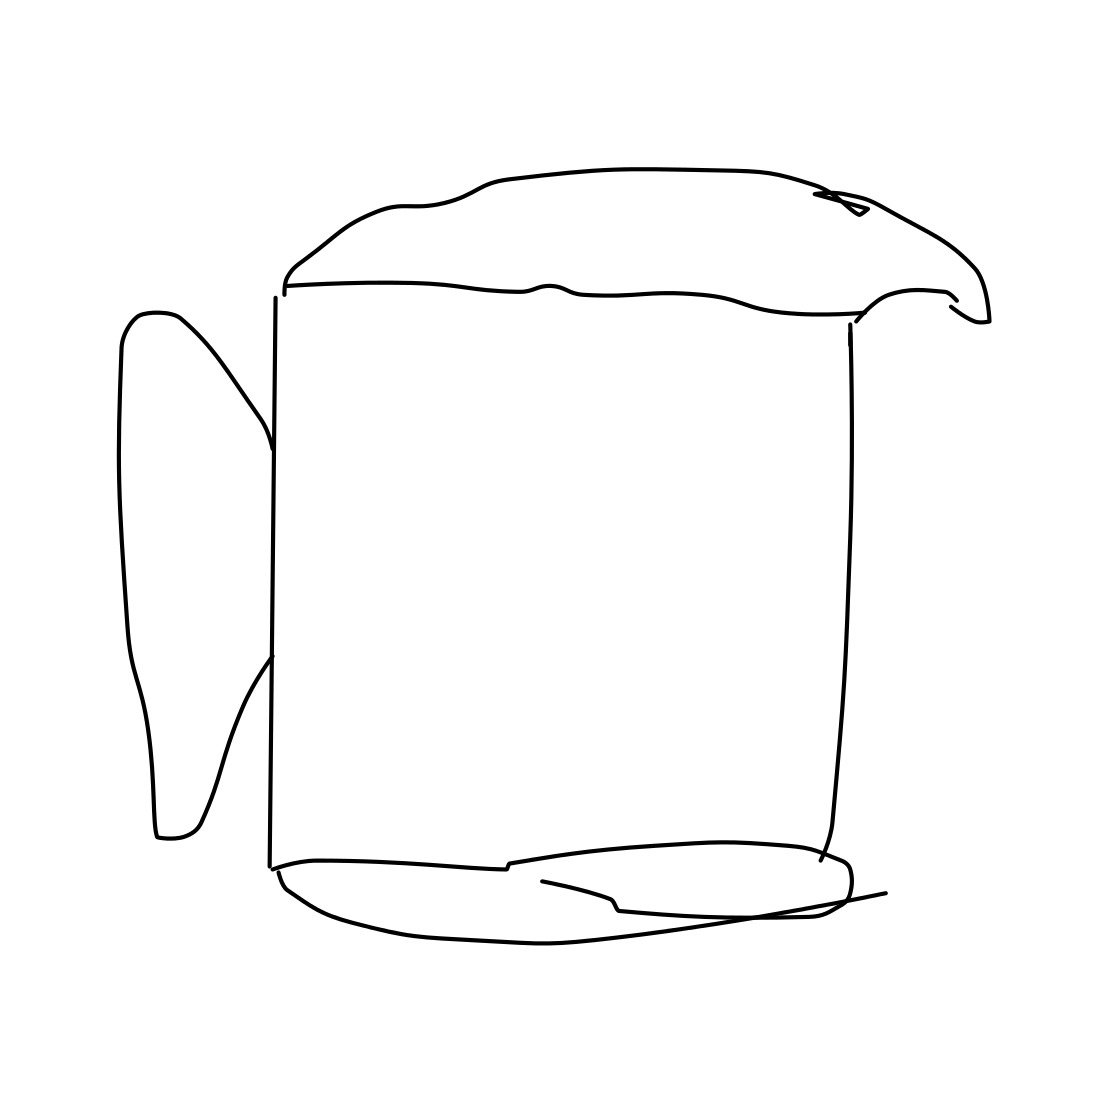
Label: mug